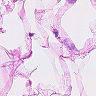
Metastatic tissue present: no